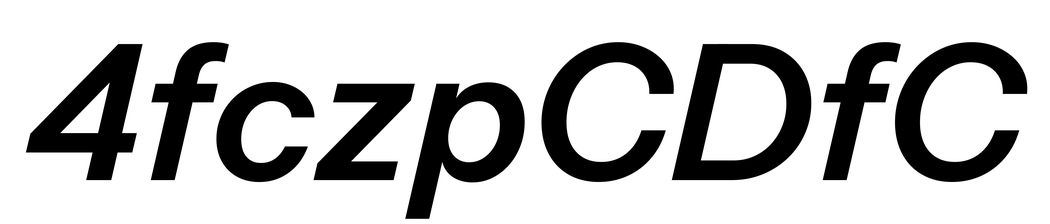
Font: InstrumentSans-Italic_SemiBold_Italic